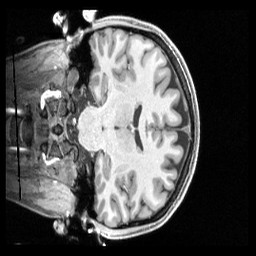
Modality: T1w
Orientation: coronal
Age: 28
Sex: female
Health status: healthy
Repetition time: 2.4 s
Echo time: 0.00222 s